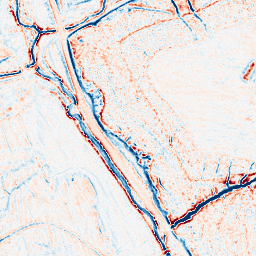
Category: edge_preserving
Decomposition family: bilateral
Decomposition parameters: d: 9
sigma_color: 100
sigma_space: 50
Upsampling method: bspline
Upsampling parameters: scale: 8
Upsampling scale: 8